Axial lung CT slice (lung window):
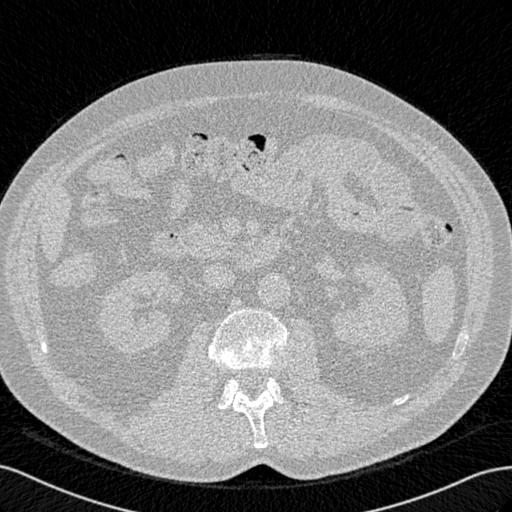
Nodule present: no